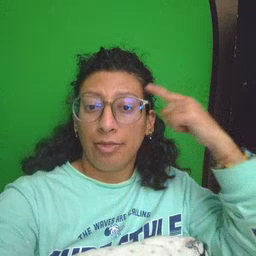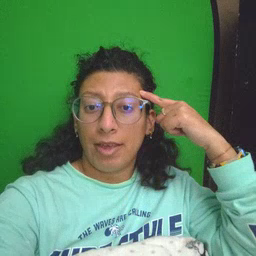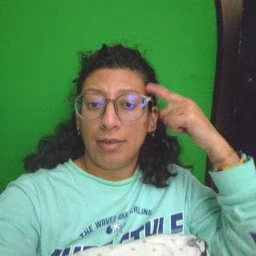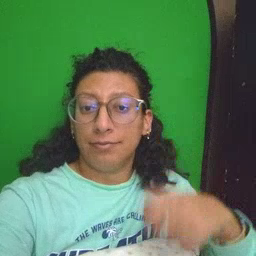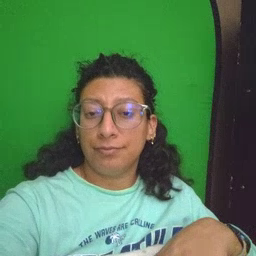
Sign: think